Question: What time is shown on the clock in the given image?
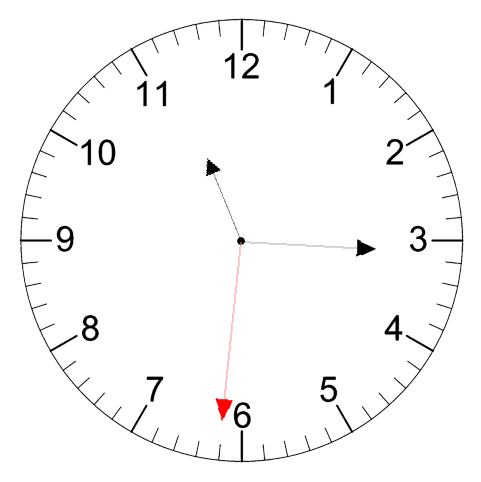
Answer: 11:15:31